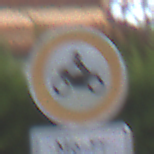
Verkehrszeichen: VerbotKraftraeder
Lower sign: ZeitangabenMitBeschraenkungAufWochentage2
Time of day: SunriseSunset
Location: Outdoor (Urban)
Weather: Clear
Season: NotSpecified
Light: Natural